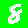
Digit: 8